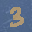
Label: 3